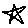
Label: star